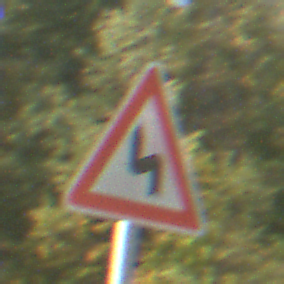
Verkehrszeichen: DoppelkurveZunaechstLinks
Umgebung: Outdoor, Suburban
Tageszeit: MorningAfternoon
Wetter: Clear
Licht: Natural
Jahreszeit: NotSpecified
Kontrast: HighContrast